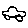
Label: car